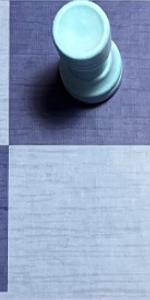
Label: Empty